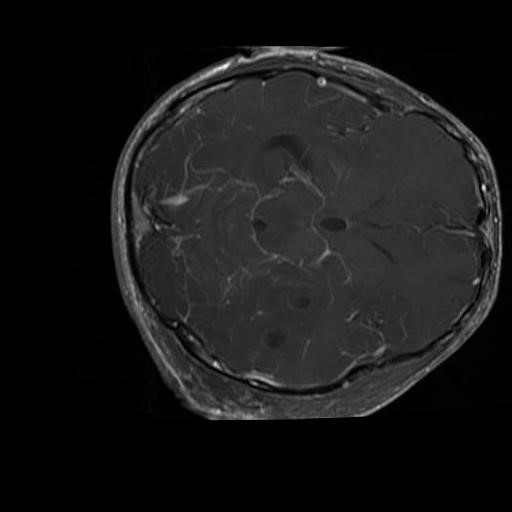
Label: brain_glioma